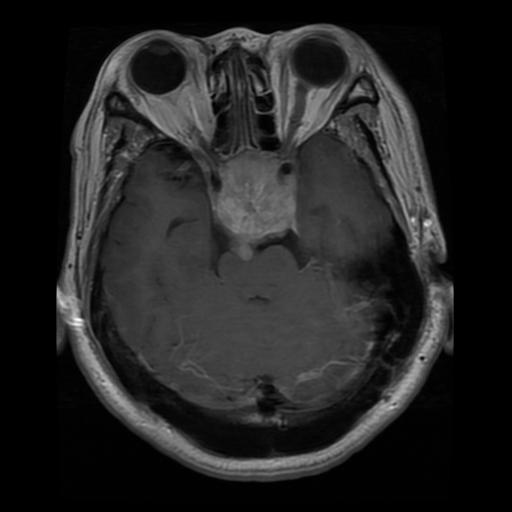
Label: pituitary